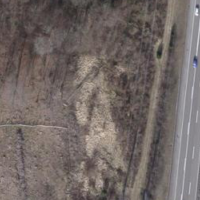
EUNIS habitat code: 57
Species observed at this site:
Galium album